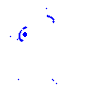
Particle: electron